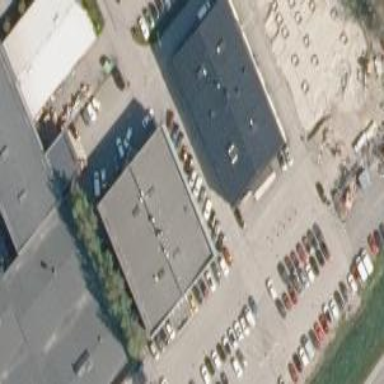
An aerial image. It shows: Commercial building.